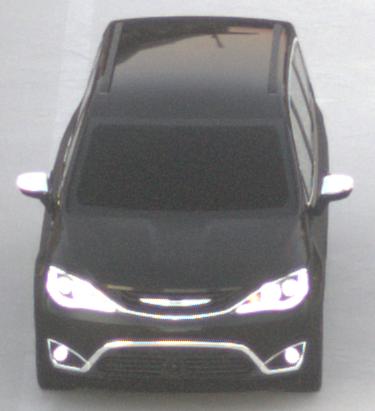
Make: Chrysler
Model: Pacifica
Detailed model: -
Model produced from: 2016
Model produced until: 2020
Doors: 5
Color: black
Road condition: dry road
Daytime: sunrise or sunset
Contrast: low contrast